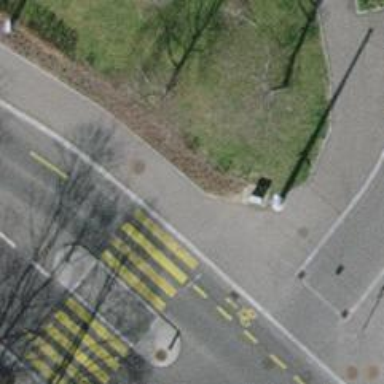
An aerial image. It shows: Kerb barrier.